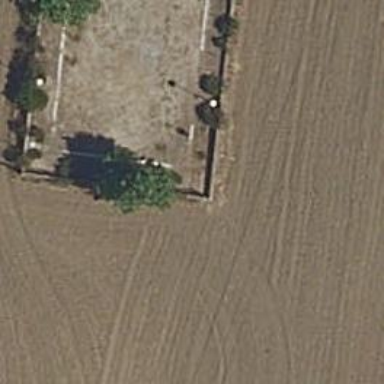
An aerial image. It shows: Metal fence.